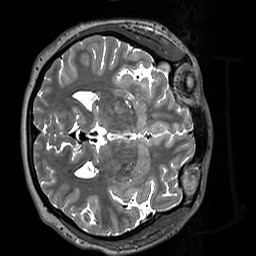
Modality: T2w
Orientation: axial
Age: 30
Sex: female
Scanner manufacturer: siemens
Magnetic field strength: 3 T
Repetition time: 3.2 s
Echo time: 0.412 s